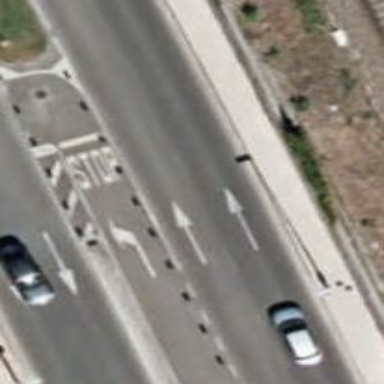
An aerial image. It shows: Bollard.